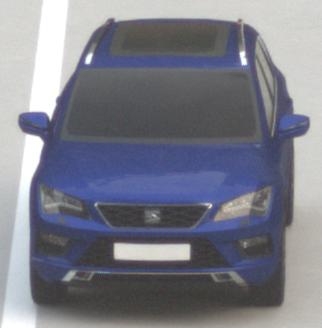
Make: SEAT
Model: Ateca 1.0 TSI Ecomotive
Detailed model: Ateca (5FP)
Model produced from: 2016/08
Model produced until: 2018/08
Doors: 5
Color: blue
Road condition: dry road
Daytime: morning or afternoon
Contrast: low contrast